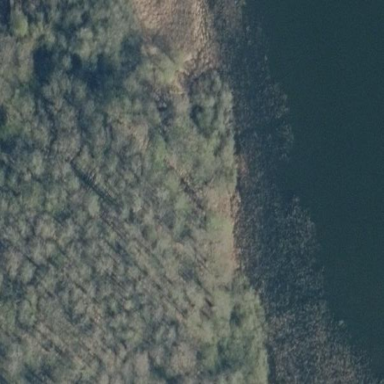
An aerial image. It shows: Reedbed wetland area.